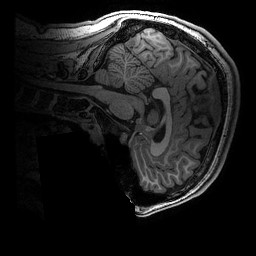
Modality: T1w
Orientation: sagittal
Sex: male
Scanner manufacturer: ge
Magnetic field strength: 3 T
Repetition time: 0.007664 s
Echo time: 0.00342 s